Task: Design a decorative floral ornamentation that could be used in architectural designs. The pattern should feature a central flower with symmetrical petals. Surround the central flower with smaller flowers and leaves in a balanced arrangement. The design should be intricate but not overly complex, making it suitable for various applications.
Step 246:
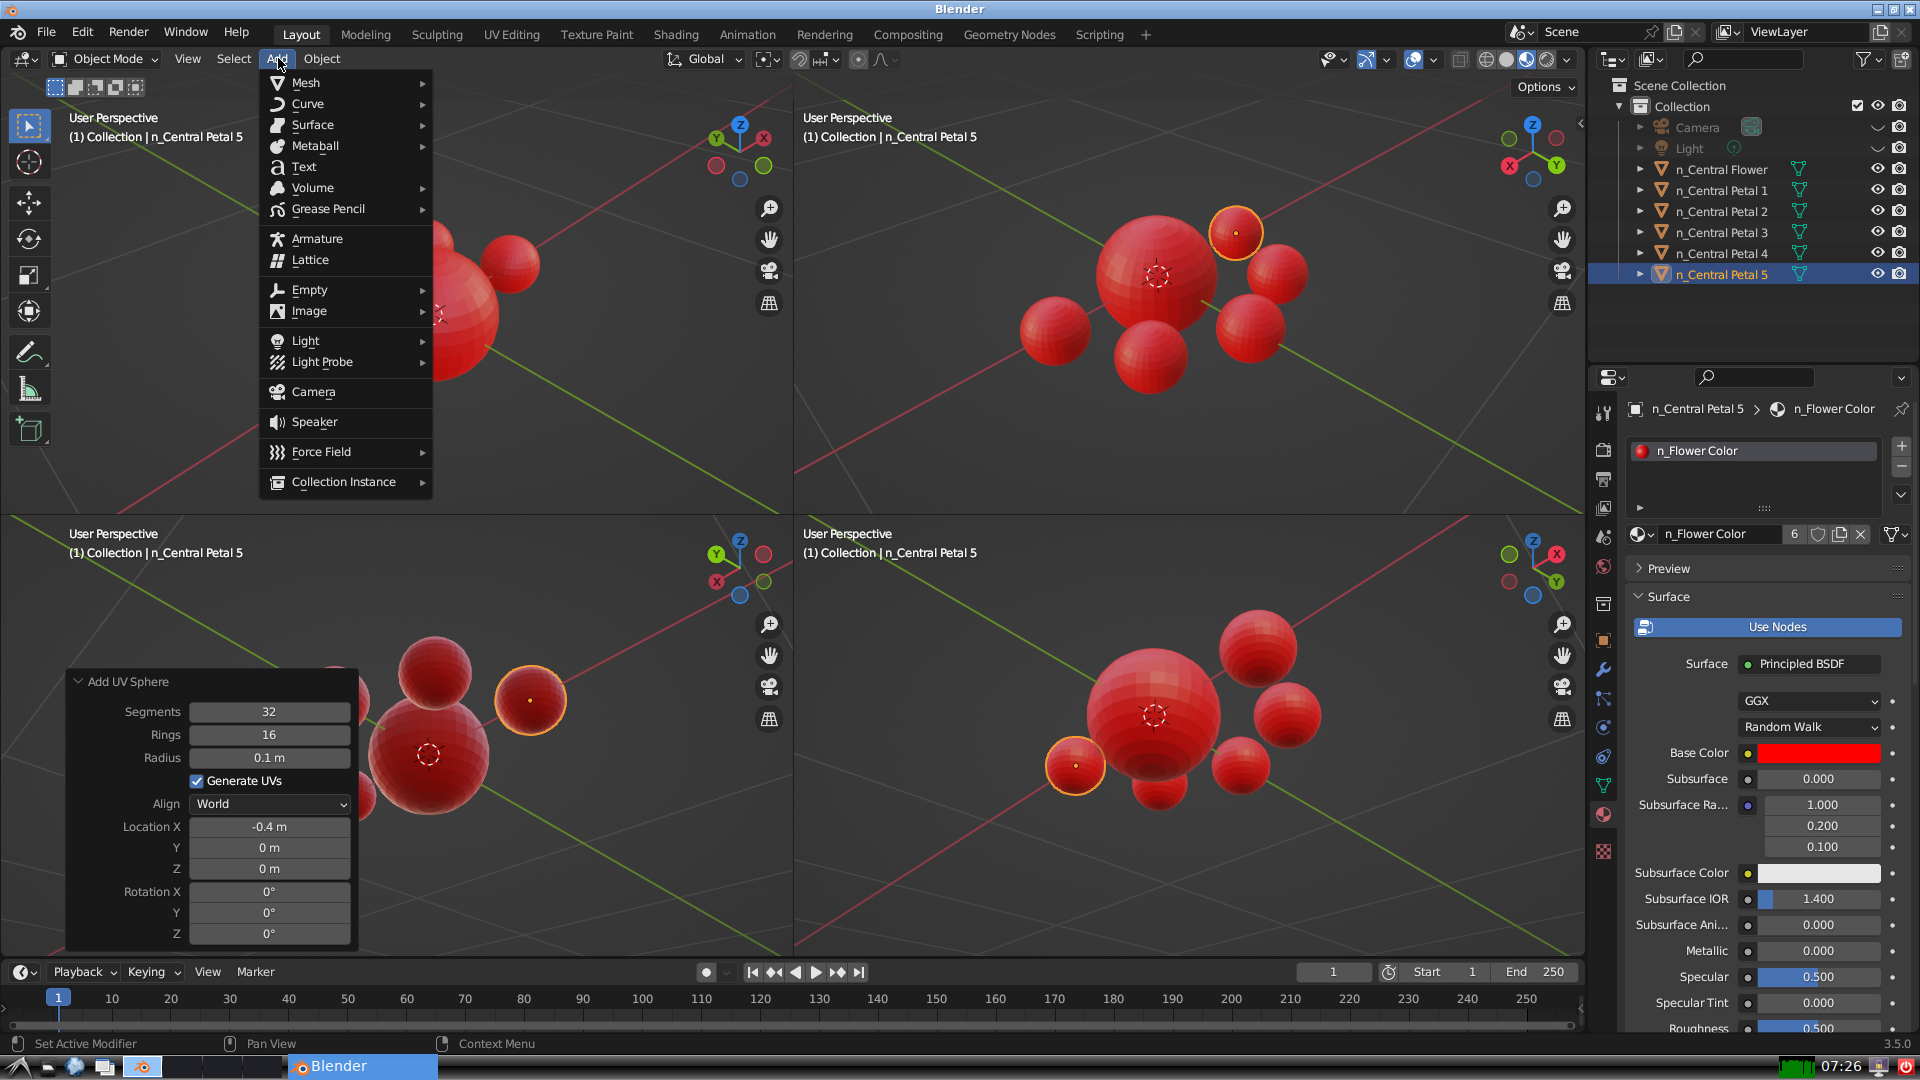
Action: {"mouse_move": [304, 82]}